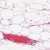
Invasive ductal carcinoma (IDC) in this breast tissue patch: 0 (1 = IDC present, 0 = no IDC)